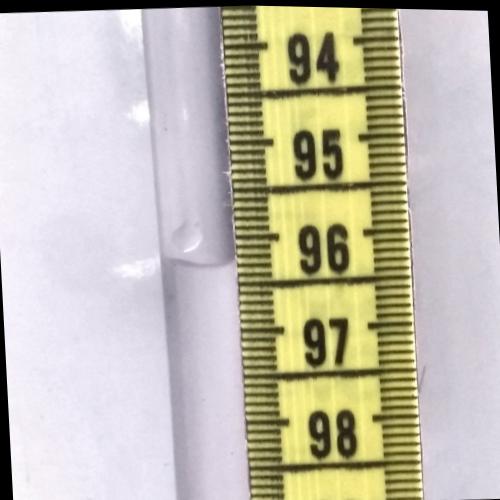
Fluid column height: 96.3 cm